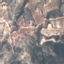
Label: HerbaceousVegetation